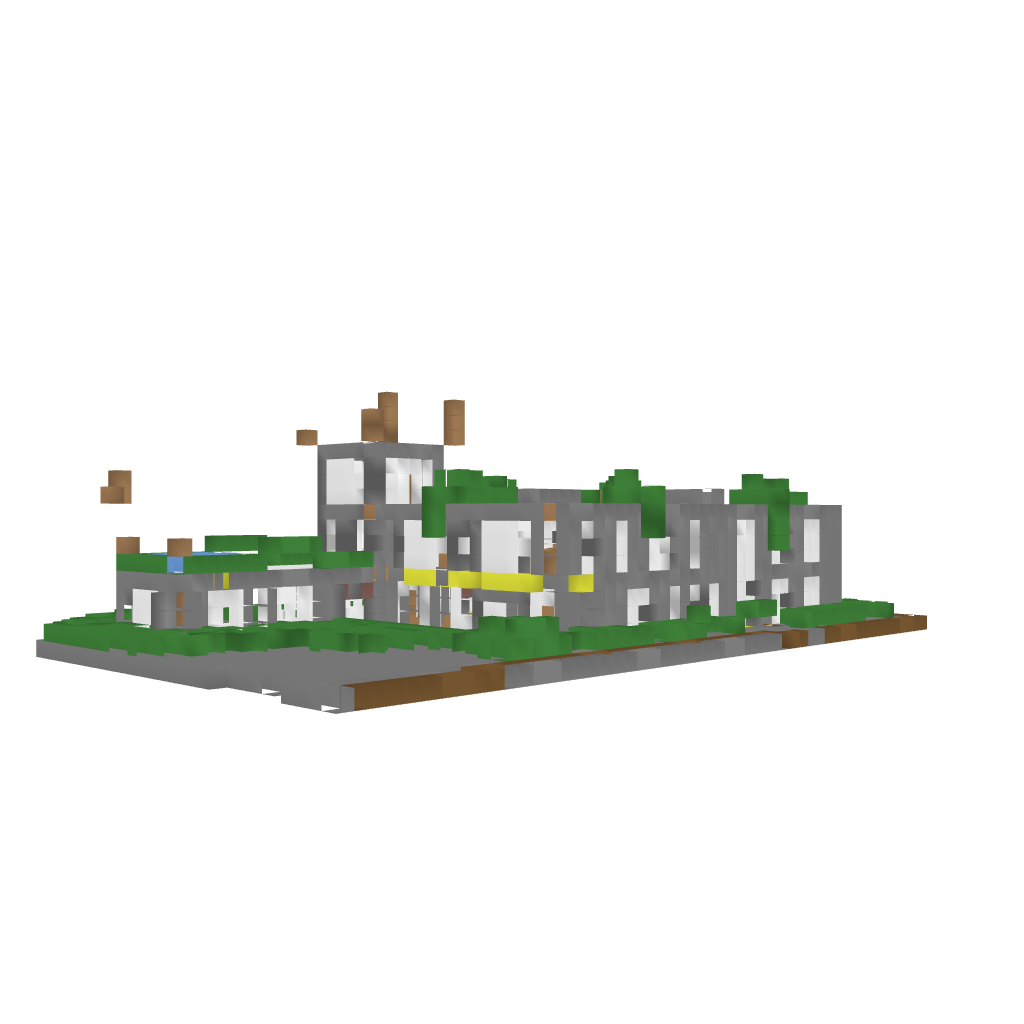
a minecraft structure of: Modern House #3 bad low quality